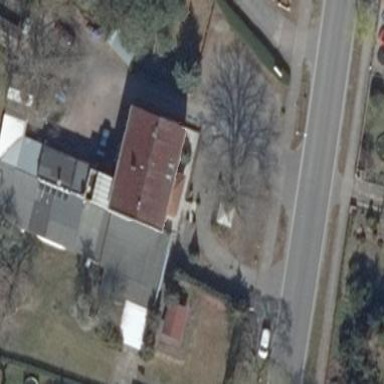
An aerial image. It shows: Building.